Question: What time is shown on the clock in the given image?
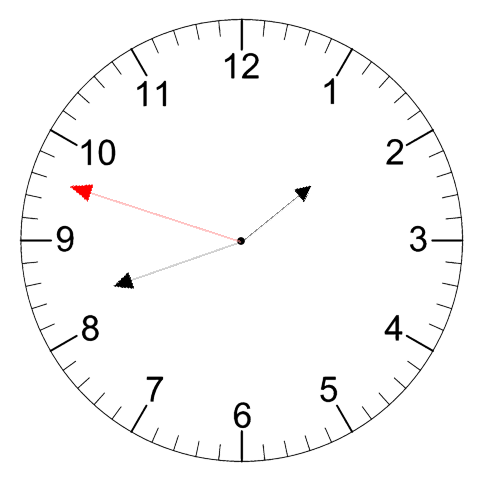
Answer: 01:41:48